The plot shows how the frequency content of a bearing vibration signal evolves over time (STFT spectrogram). Classify the bearing condition as one of: normal, inner_race, outer_race, ball.
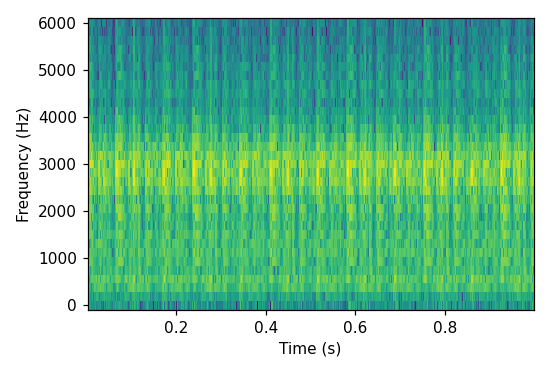
Answer: outer_race